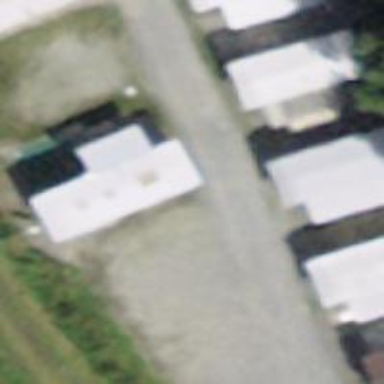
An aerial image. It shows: Gravel driveway designated as service road.